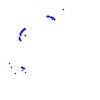
Particle: kaon